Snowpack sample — Loveland Pass, Silver Plume, Colorado, USA (12/14/25, 10:50 AM MST)
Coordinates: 39.664, -105.882
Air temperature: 36 °F
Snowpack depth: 67 cm
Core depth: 10 cm
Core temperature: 50 °F
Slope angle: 6°, slope face: 326°
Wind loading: low
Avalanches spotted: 0
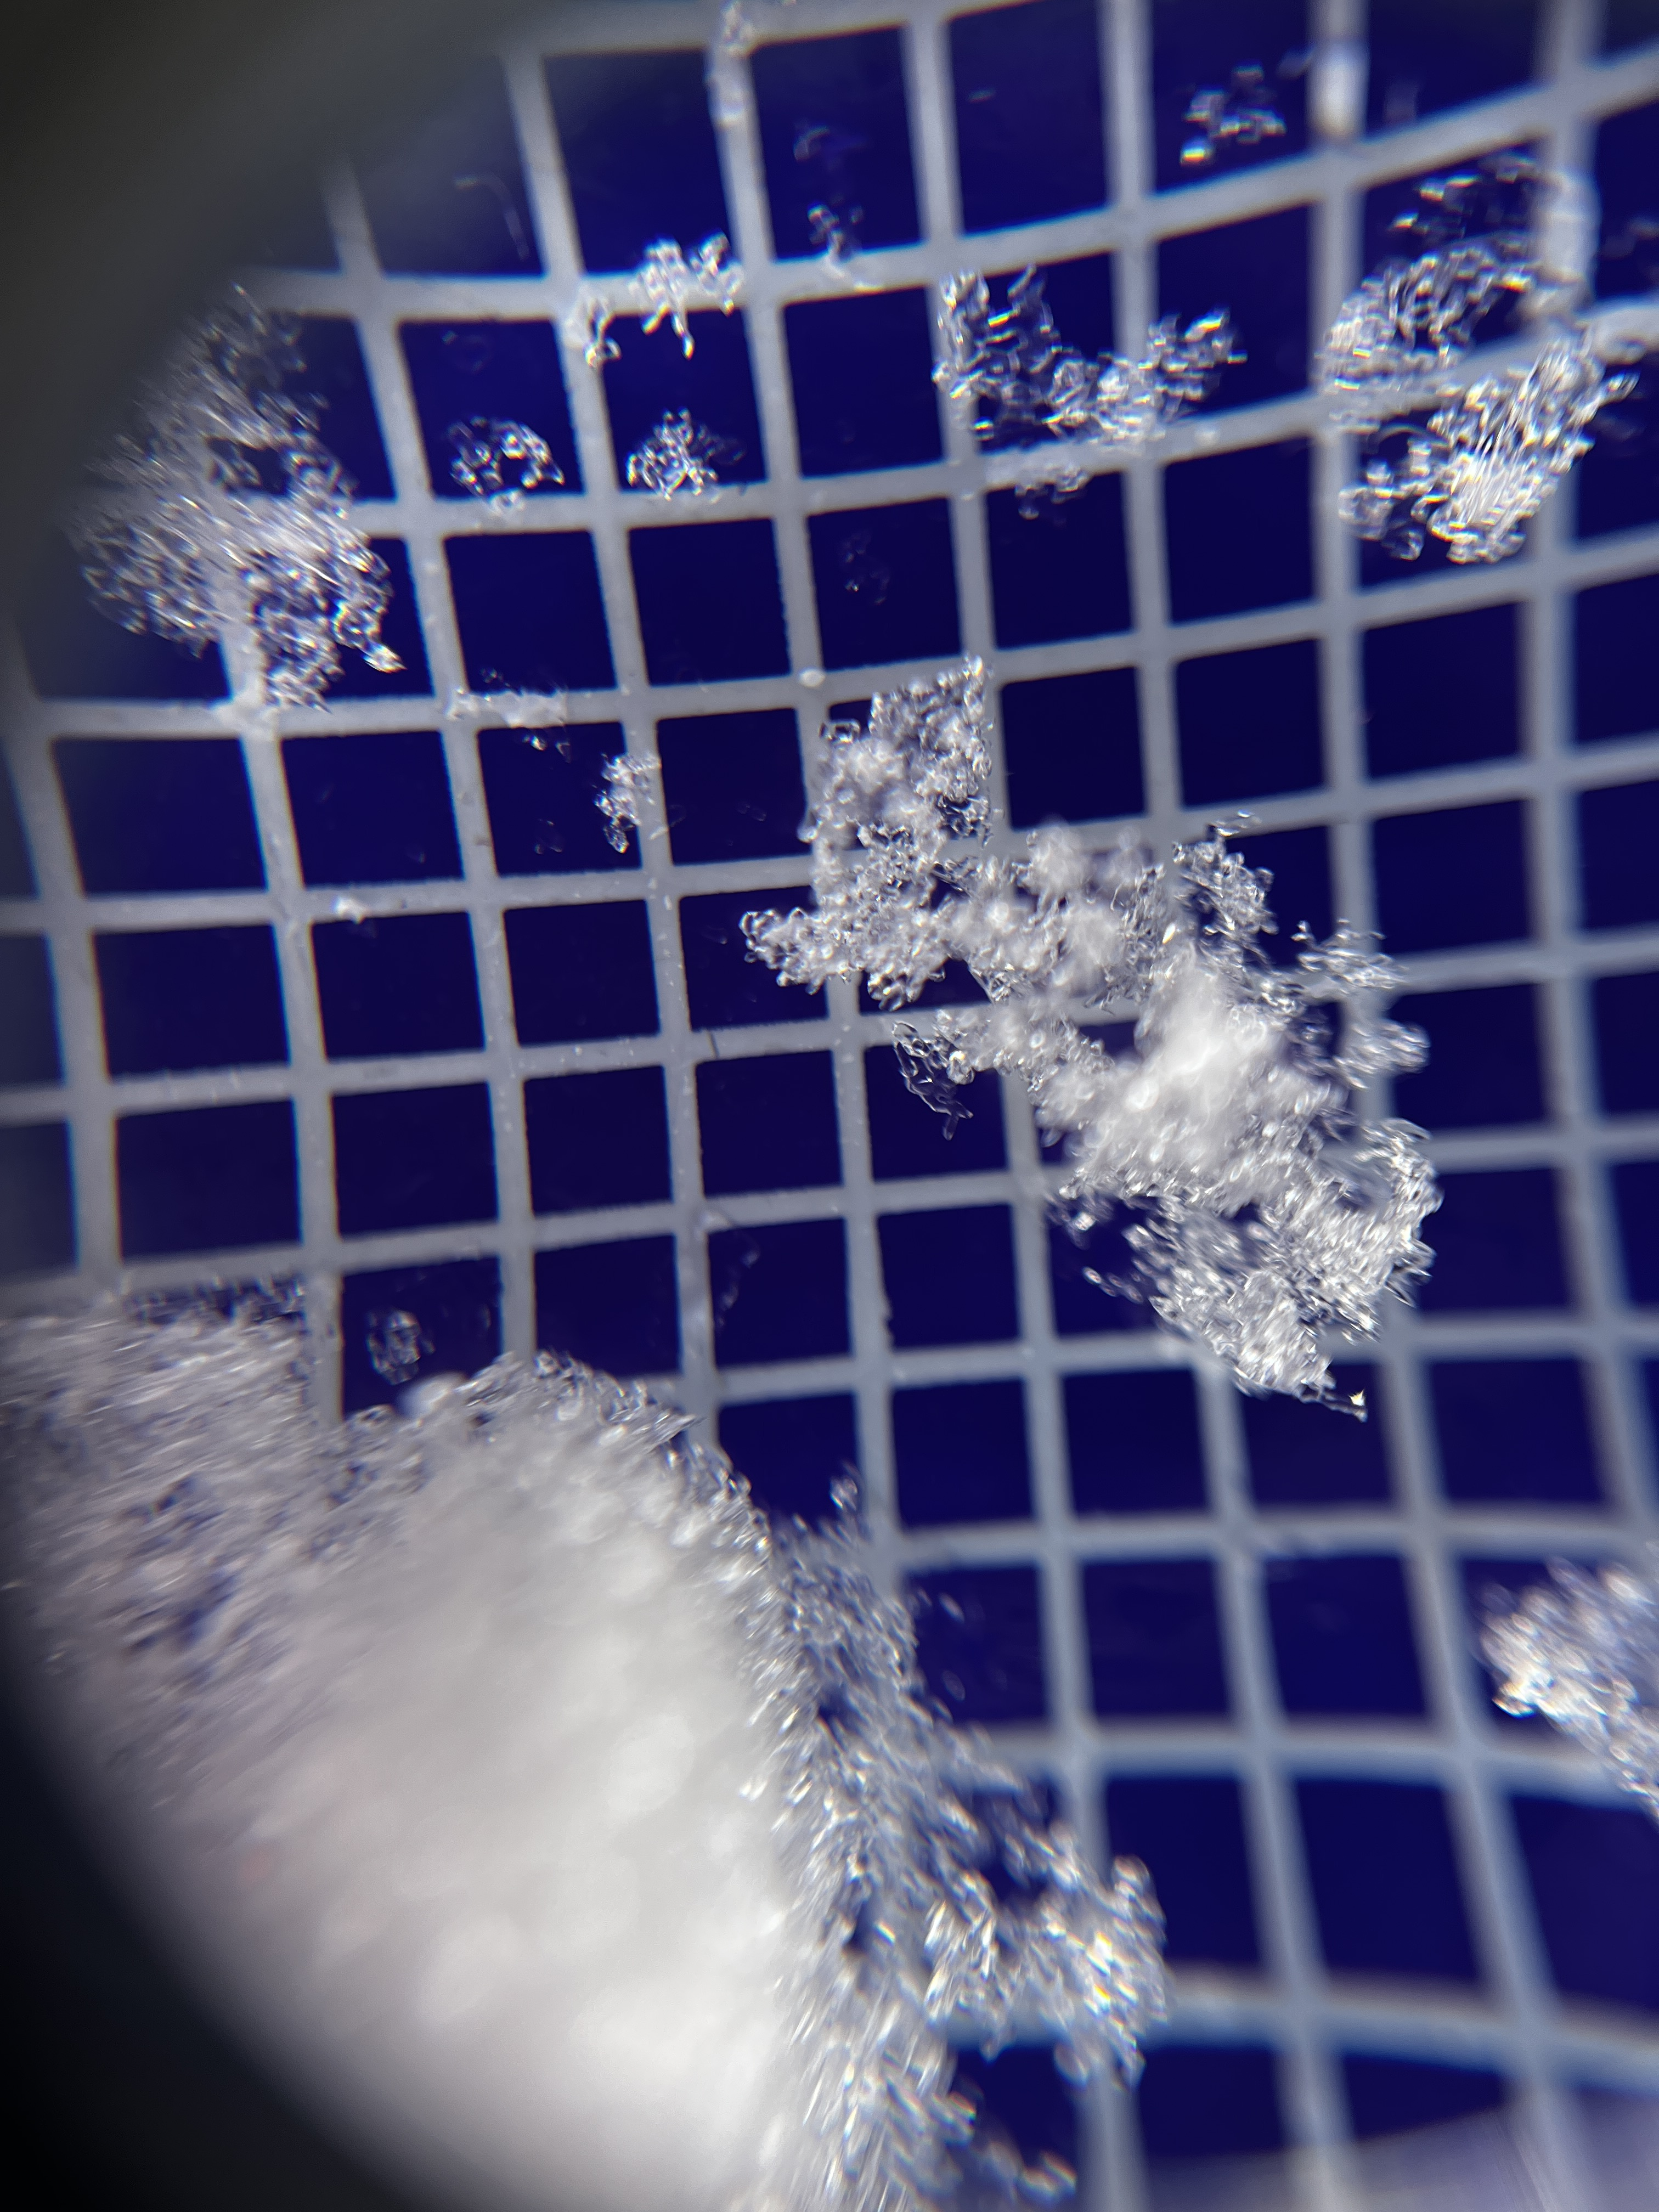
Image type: magnified_profile
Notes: No avalanches spotted, very late start to the season with minimal snowpack